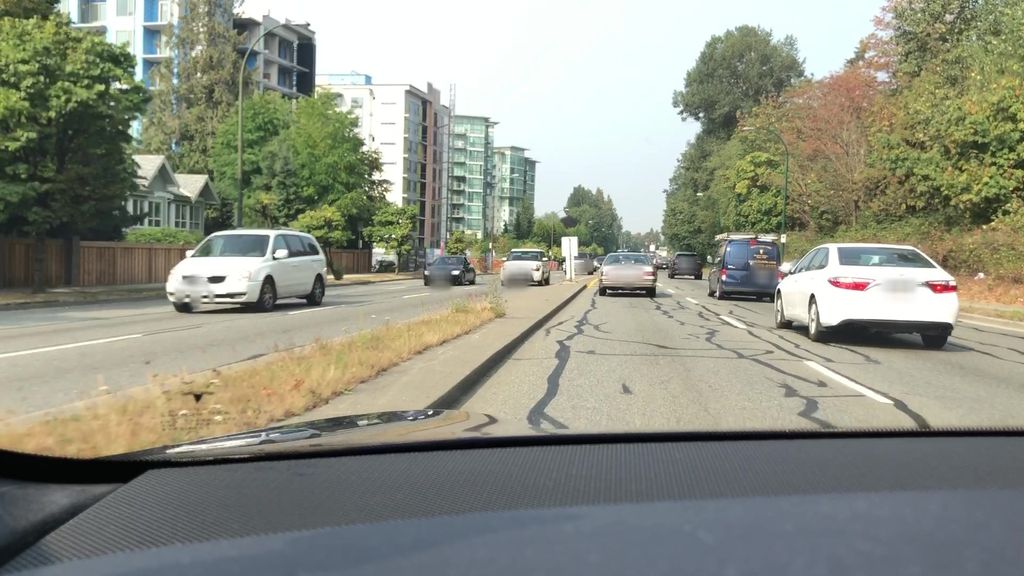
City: vancouver